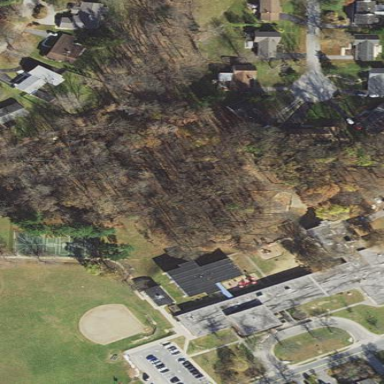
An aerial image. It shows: School.